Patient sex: M
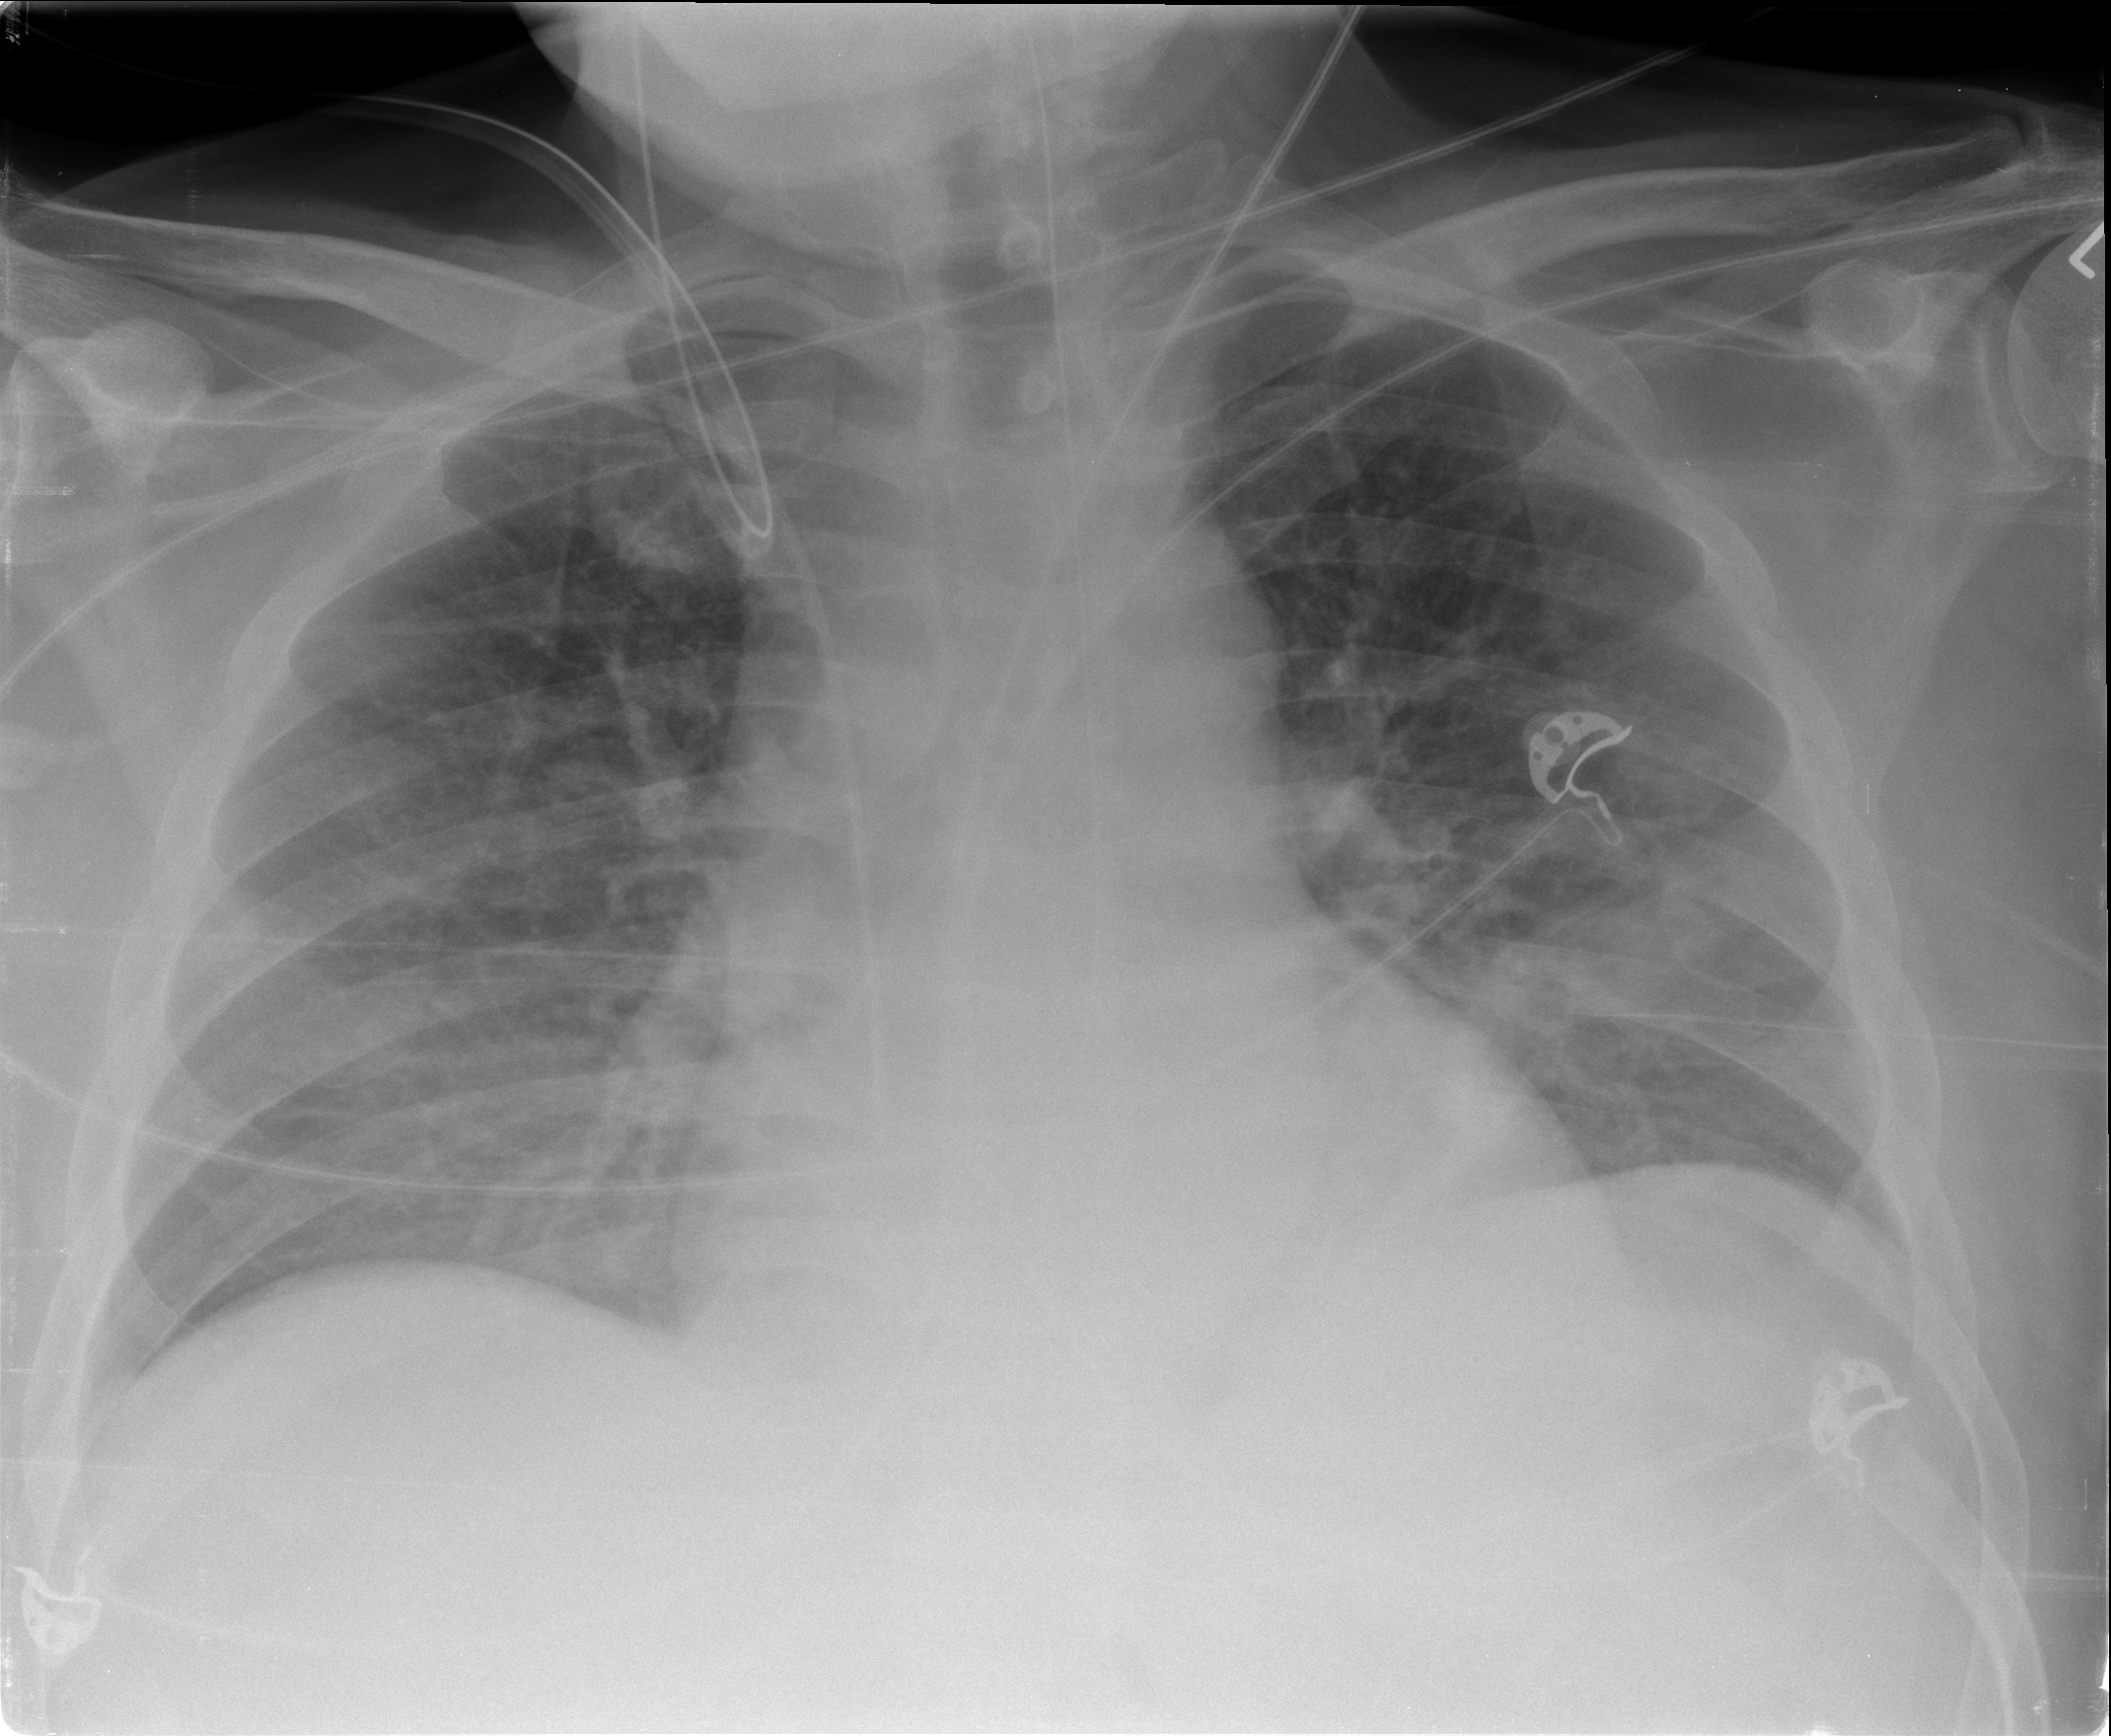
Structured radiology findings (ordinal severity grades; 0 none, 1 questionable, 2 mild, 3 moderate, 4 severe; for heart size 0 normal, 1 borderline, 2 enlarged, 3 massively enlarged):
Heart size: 0
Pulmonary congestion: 2
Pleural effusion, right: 0
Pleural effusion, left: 0
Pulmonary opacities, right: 0
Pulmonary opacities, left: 0
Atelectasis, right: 0
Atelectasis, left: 2